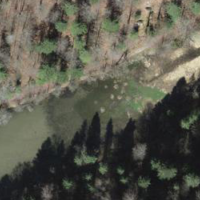
EUNIS habitat code: 44
Species observed at this site:
Lathyrus vernus
Lysimachia nummularia
Caltha palustris
Angelica sylvestris
Campanula trachelium
Stachys alpina
Veronica anagallis-aquatica
Campanula rotundifolia
Epipactis helleborine